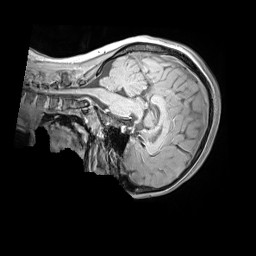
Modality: MP2RAGE
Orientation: sagittal
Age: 12
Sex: female
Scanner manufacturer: siemens
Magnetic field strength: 3 T
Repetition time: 4 s
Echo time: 0.00303 s